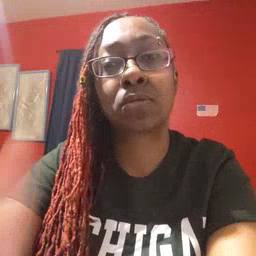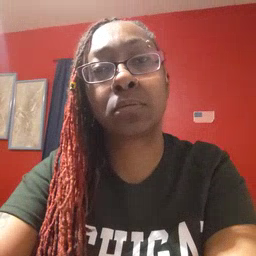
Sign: finish